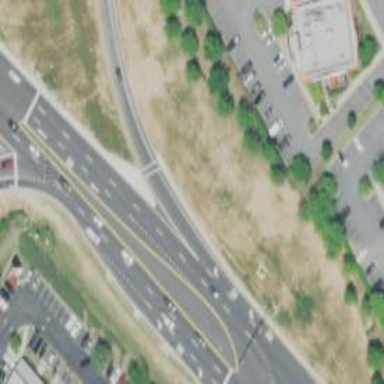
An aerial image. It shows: Asphalt footway with uncontrolled crossing marked with lines.